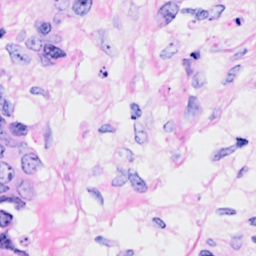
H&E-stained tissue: Breast